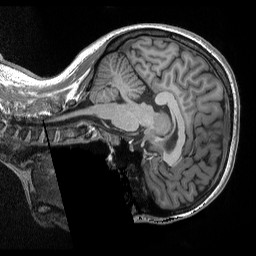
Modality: T1w
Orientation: sagittal
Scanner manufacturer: siemens
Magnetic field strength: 3 T
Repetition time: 2.3 s
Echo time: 0.00298 s